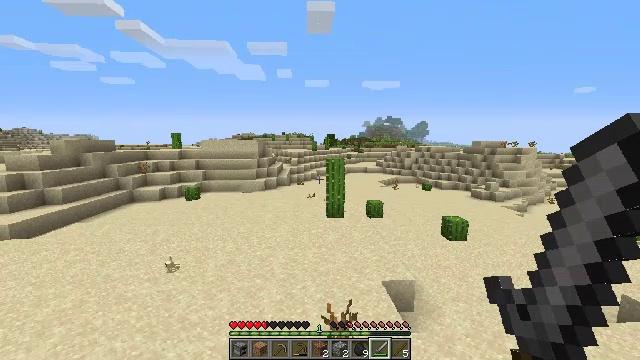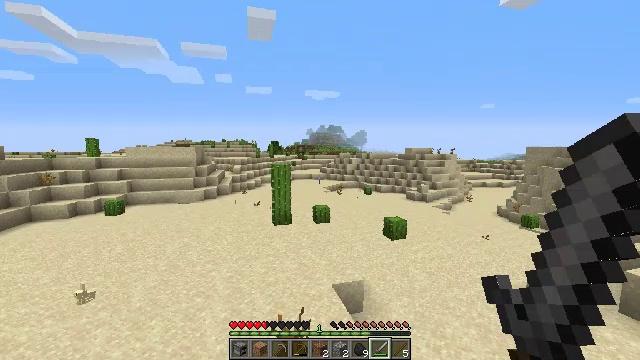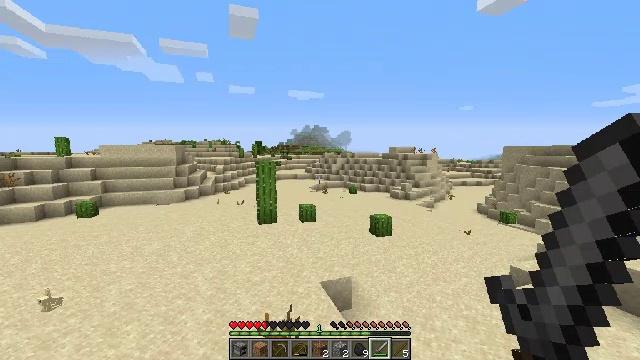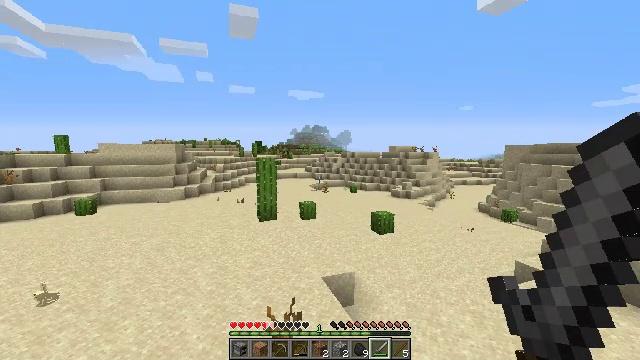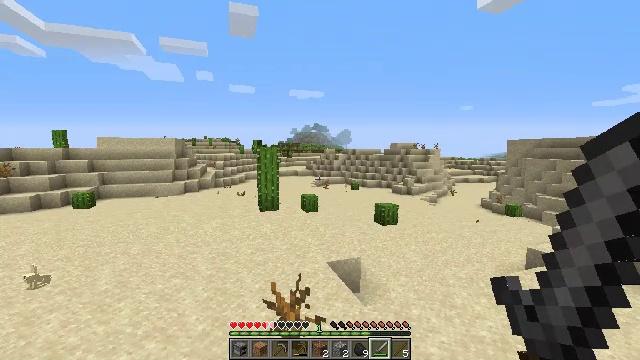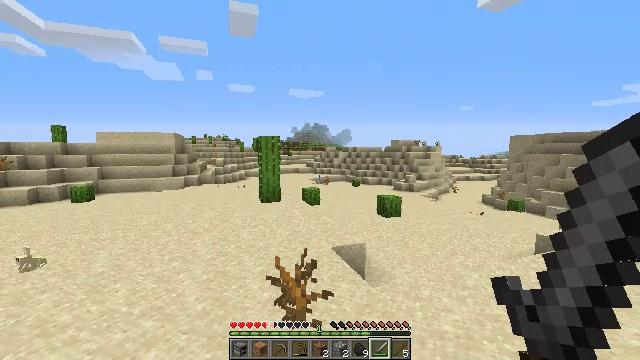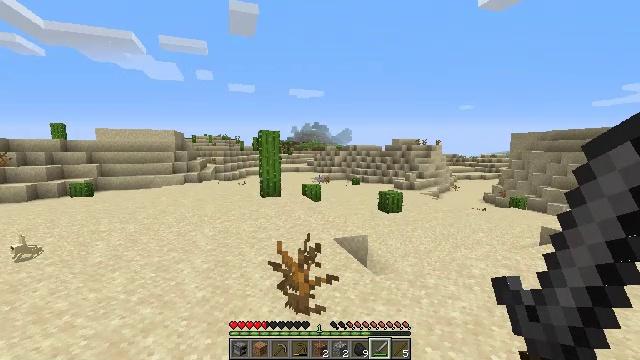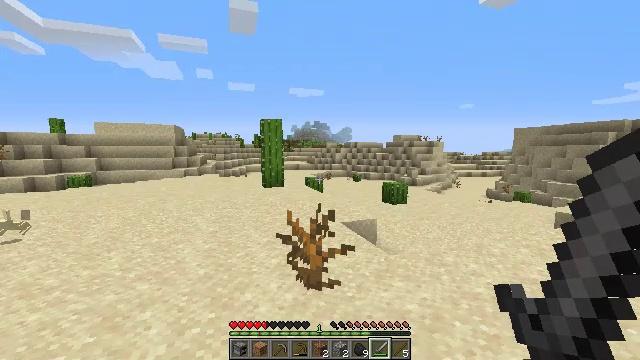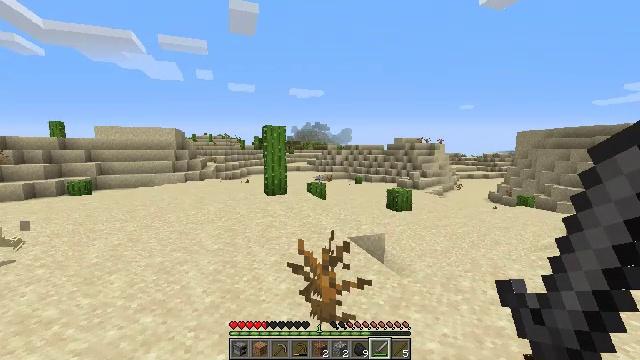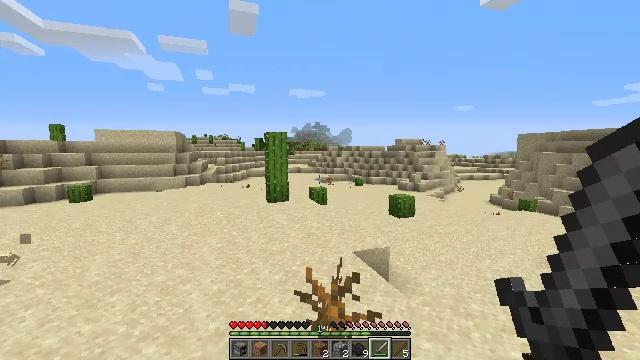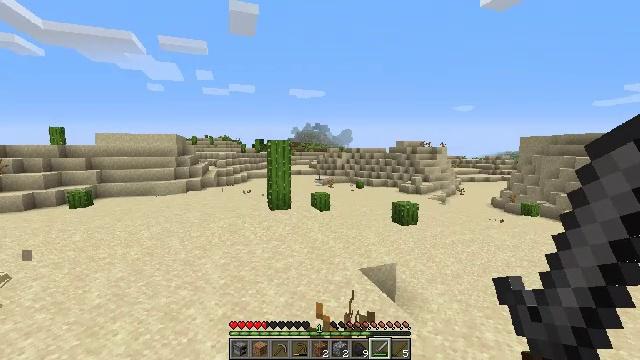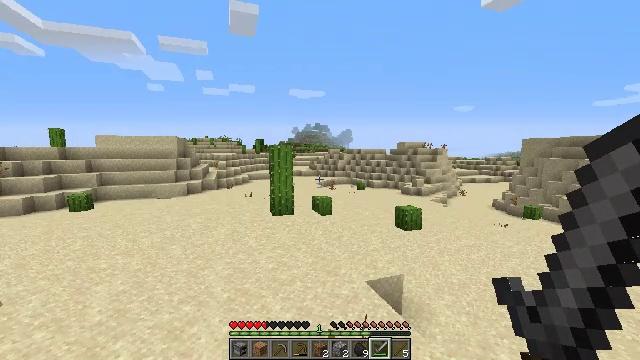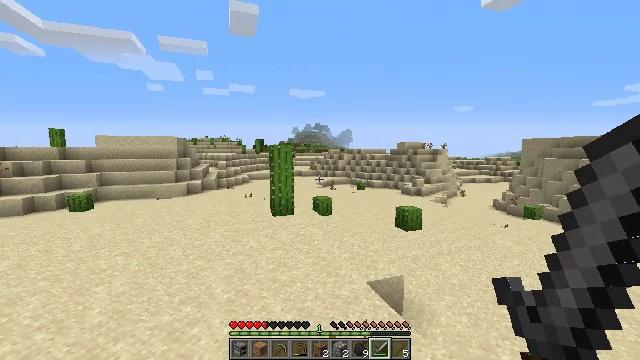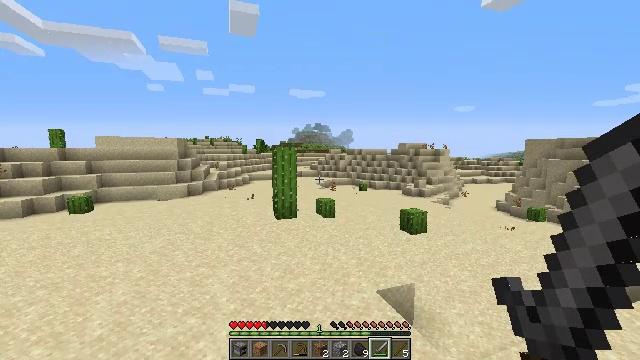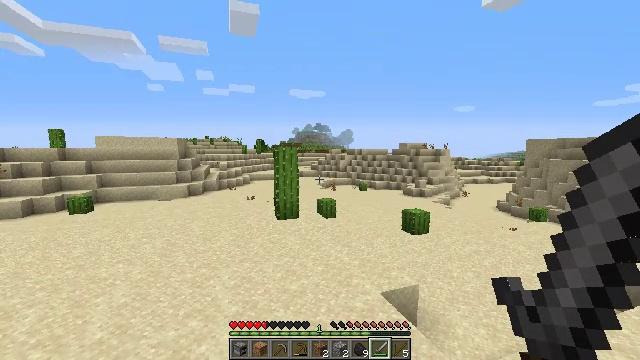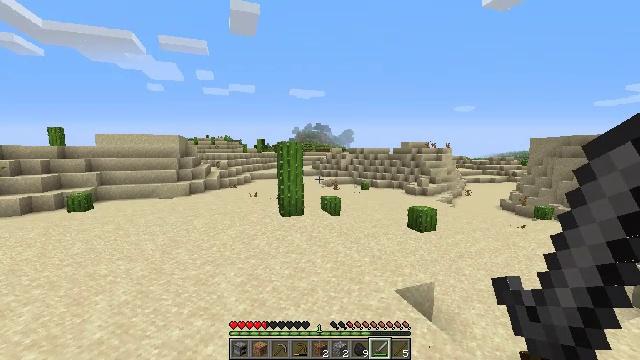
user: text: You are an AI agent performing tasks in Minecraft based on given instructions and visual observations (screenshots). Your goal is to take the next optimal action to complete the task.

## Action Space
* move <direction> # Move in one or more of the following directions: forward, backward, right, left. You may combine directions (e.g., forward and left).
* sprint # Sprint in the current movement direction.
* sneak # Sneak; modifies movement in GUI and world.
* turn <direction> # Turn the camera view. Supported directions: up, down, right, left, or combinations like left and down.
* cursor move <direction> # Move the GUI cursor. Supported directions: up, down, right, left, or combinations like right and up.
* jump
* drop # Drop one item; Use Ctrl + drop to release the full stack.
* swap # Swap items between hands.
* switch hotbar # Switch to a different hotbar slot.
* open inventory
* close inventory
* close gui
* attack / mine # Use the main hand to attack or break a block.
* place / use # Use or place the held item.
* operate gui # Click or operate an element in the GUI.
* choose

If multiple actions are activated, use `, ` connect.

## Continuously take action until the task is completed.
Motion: motion action
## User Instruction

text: Get cactus from the sandy areas.
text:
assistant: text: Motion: move forward, turn right and up, jump
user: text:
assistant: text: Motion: move forward, turn right, jump
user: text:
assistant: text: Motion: move forward and move left, jump
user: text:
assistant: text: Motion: move forward and move left, jump
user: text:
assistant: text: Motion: move forward and move left, jump
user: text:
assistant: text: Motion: move forward and move left, jump
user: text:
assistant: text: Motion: move forward and move left, jump
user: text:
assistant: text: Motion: move forward and move left, jump
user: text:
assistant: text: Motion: move forward and move left, jump
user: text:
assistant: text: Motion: move forward and move left, jump
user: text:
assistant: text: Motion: move forward and move left, jump
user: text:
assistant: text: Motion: move forward and move left, jump
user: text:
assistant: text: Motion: move forward and move left, jump
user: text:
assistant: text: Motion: move forward and move left, jump
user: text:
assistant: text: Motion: move forward and move left, jump
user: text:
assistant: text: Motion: move forward and move left, jump
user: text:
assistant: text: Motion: move forward and move left, jump
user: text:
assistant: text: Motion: move forward and move left, jump
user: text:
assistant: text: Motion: move forward and move left, jump
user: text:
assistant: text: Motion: move forward and move left, jump
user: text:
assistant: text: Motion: move forward and move left, jump
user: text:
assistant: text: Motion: move forward and move left, jump
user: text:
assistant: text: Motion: move forward and move left, jump
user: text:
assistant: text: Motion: move forward and move left
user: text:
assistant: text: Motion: move forward and move left
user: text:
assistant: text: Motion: move forward and move left
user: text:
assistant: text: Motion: move forward and move left
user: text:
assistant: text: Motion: move forward and move left
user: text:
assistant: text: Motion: move forward and move left
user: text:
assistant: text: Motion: move forward and move left